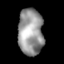
Tissue: skin
Cell type: Epithelial cells
Senescence score: 0.2599
Nuclear area (px): 1140
Mean DAPI intensity: 152.54